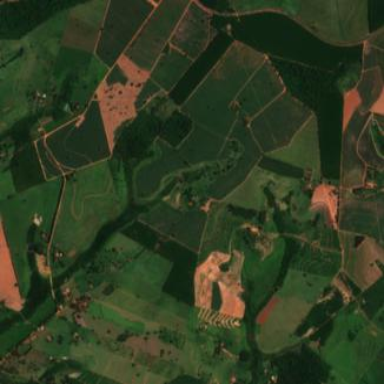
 which is harvested to produce sugar cane."